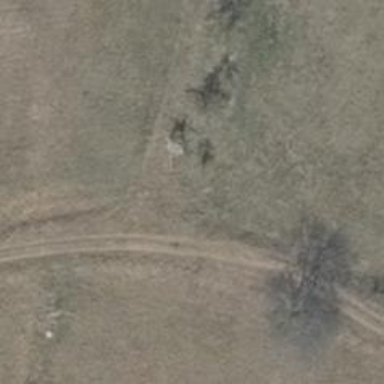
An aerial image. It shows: Grass track with grade5 tracktype.